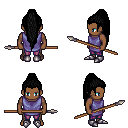
a pixel art fantasy rpg character, male body template, human, dark skin, chain tabard jacket, magenta pants, black extra-long topknot hairstyle, metal boots, spear, four views (front, back, left, right), 2x2 character sprite sheet, small pixel art, hard edges, no anti-aliasing